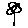
Label: flower